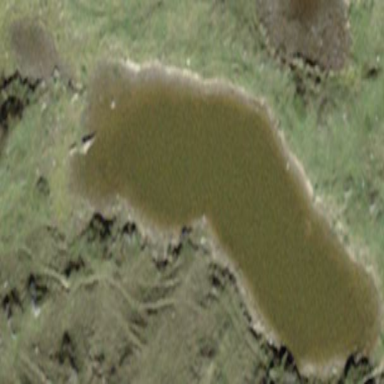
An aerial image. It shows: Lake with natural water.